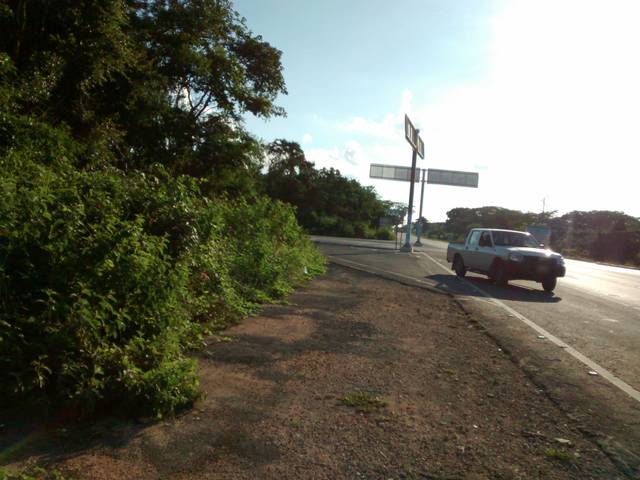
Region: Mexico
Coordinates: 20.679, -88.239